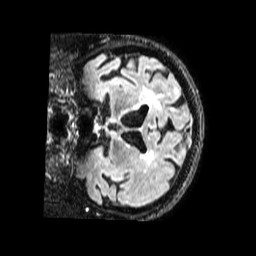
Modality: FLAIR
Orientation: coronal
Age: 81
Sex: male
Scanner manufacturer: philips
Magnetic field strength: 1.5 T
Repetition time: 4.8 s
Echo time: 0.3469 s